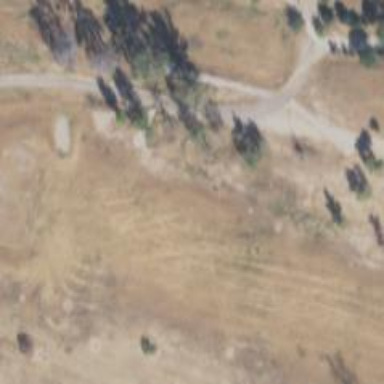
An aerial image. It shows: Path for golf carts.